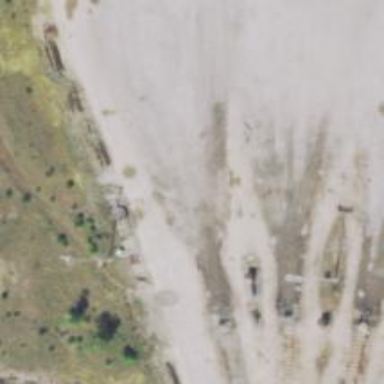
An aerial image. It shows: Abandoned railway yard.